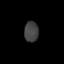
Tissue: skin
Cell type: Epithelial cells
Senescence score: 0.2145
Nuclear area (px): 284
Mean DAPI intensity: 66.204